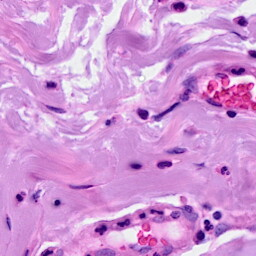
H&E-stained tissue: Breast